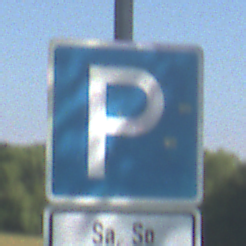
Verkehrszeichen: Parken
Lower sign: ZeitangabenMitBeschraenkungAufWochentage9
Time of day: Midday
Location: Outdoor (Nature)
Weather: Clear
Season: NotSpecified
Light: Natural